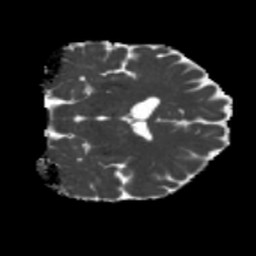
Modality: MD
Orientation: coronal
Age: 42
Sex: male
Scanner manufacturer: siemens
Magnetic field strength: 3 T
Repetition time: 5.25 s
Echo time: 0.08 s